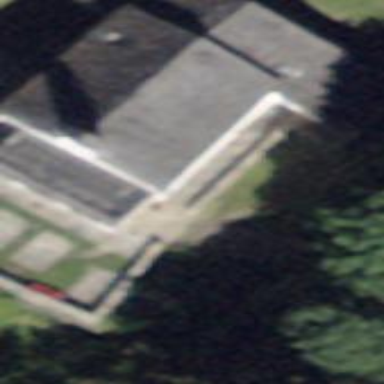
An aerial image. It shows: Building that serves as place of worship.